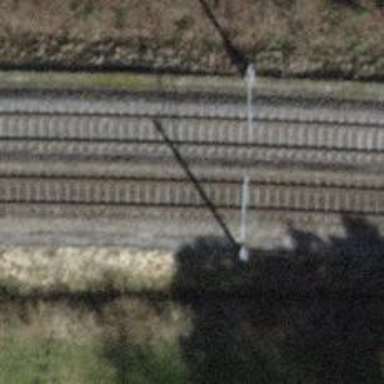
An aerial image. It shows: Single-track electrified railway with contact line.